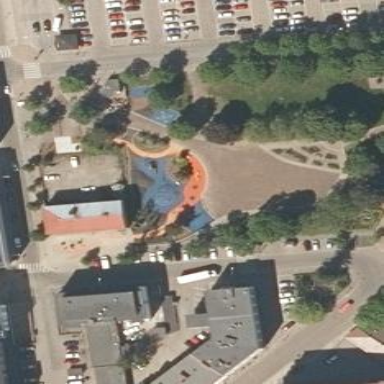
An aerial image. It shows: Park.